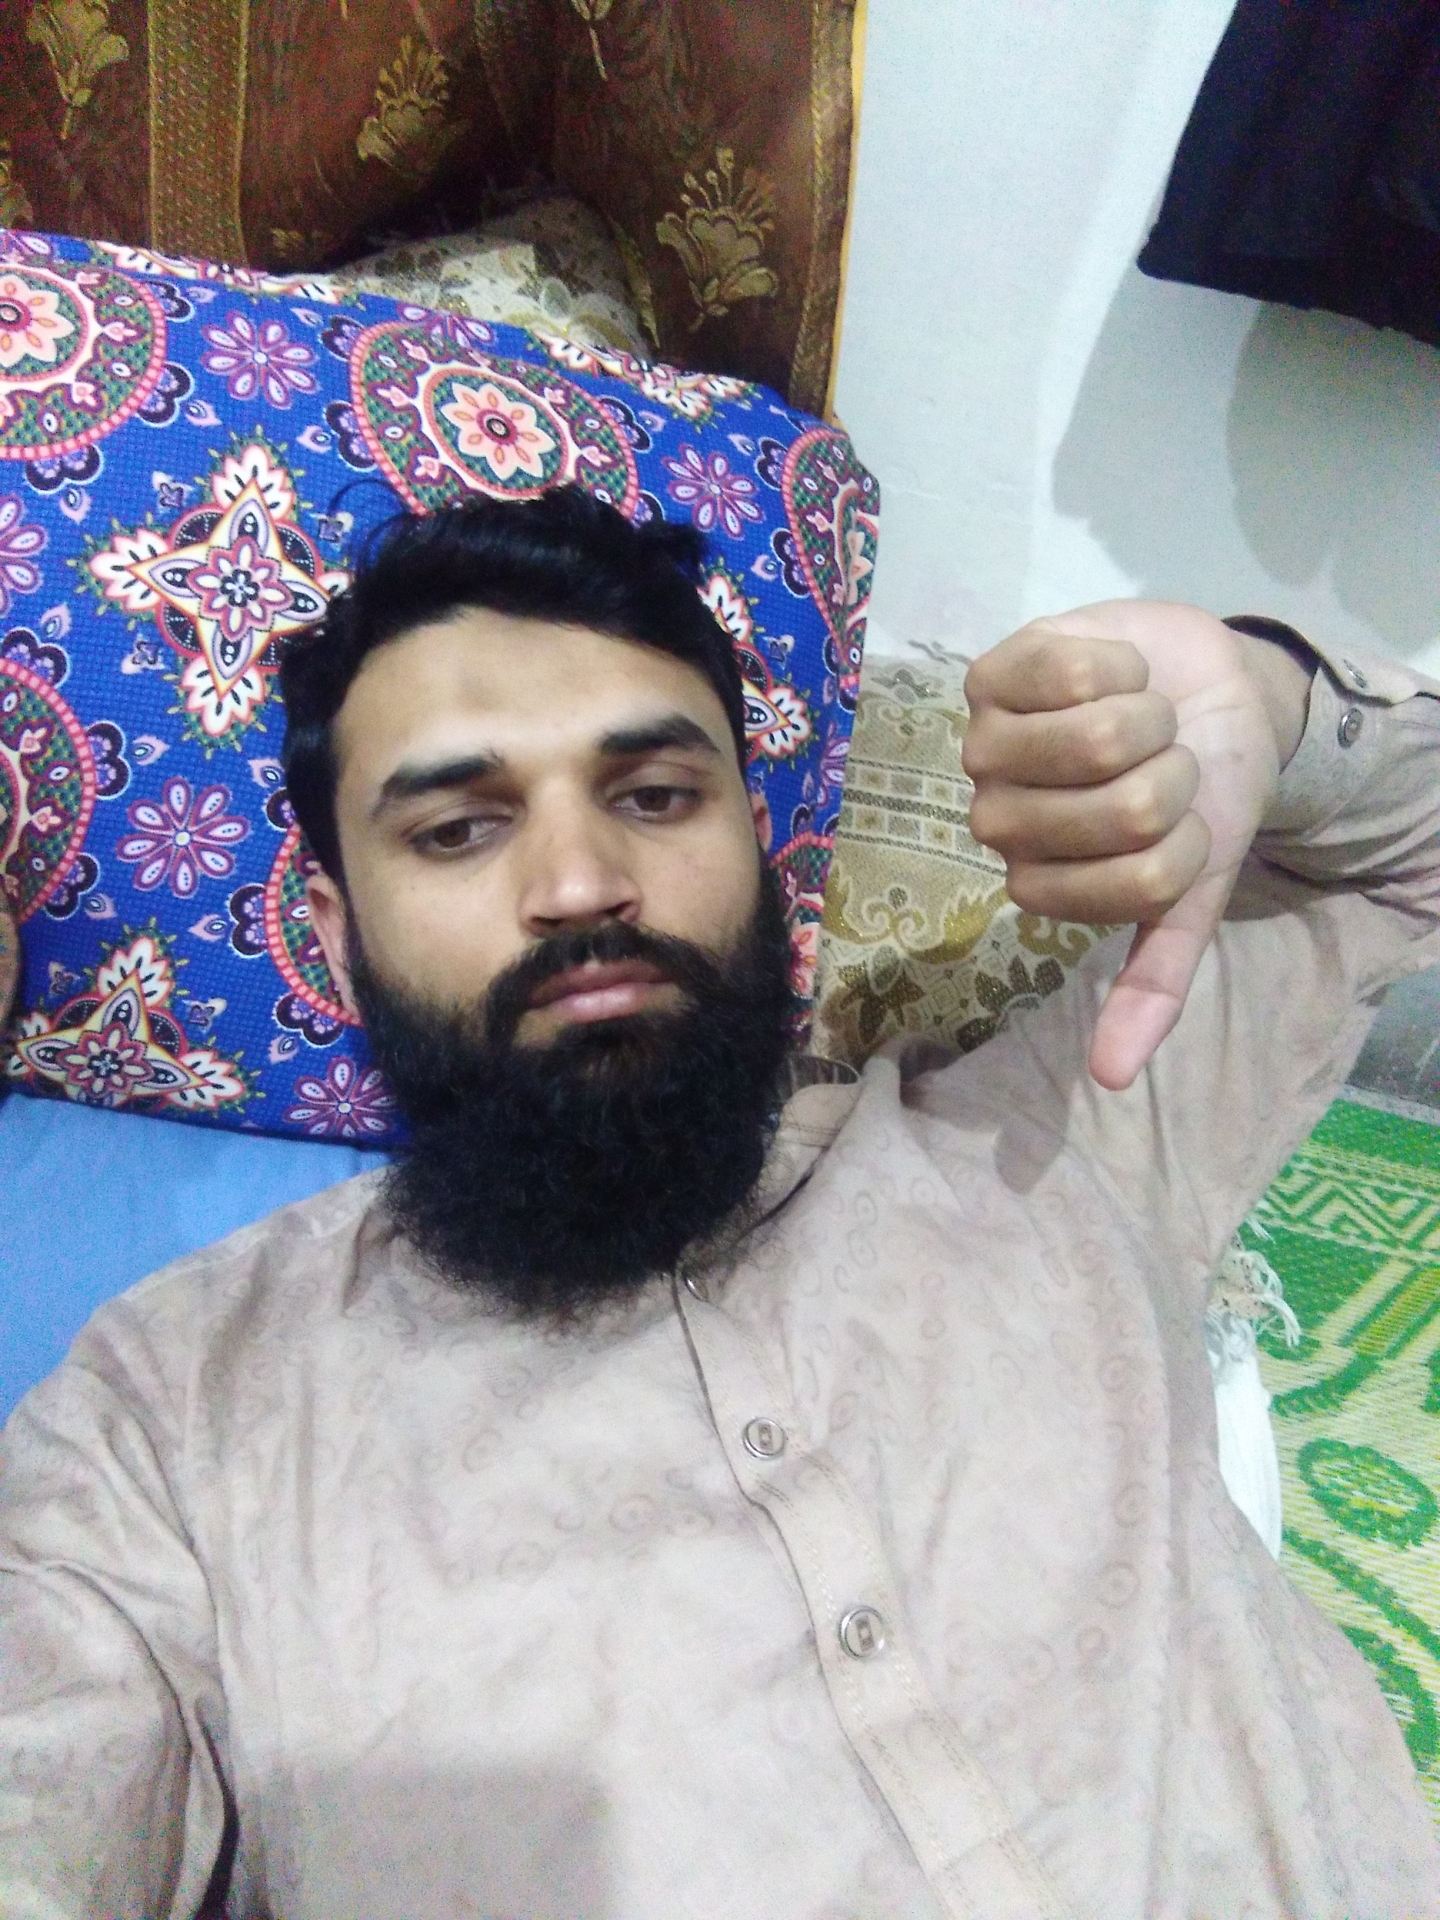
Label: noise